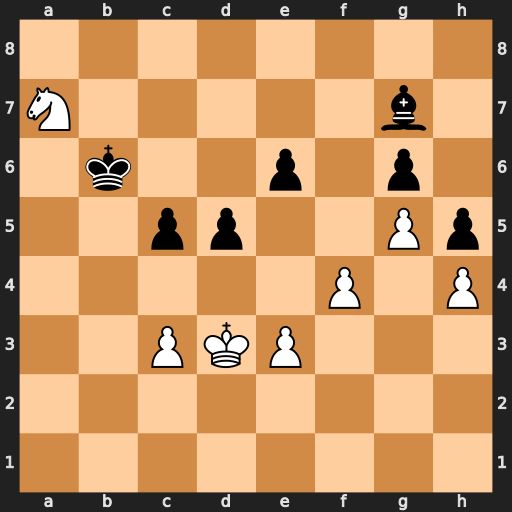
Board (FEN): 8/N5b1/1k2p1p1/2pp2Pp/5P1P/2PKP3/8/8
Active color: w
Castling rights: -
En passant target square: -
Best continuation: Nc8+ Kc7 Ne7 Kd7 Nxg6